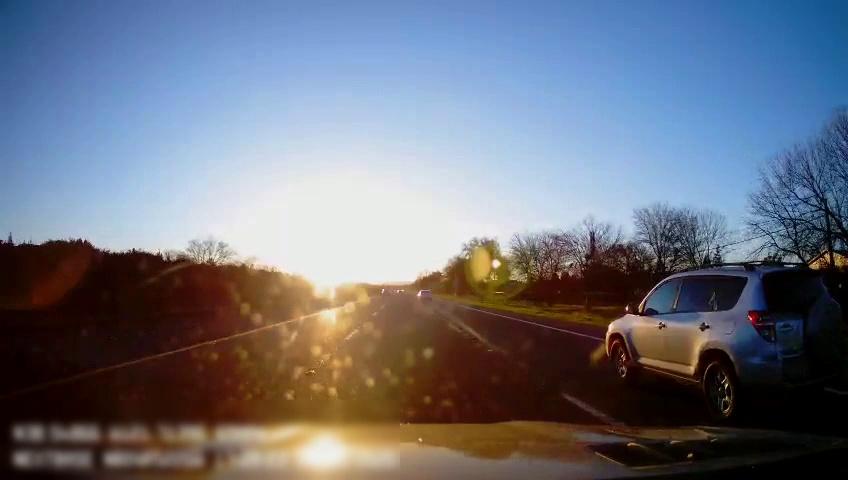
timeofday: Day
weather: Sunny
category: Drivable Space
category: Vehicles | SUV
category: Vehicles | Car
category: Lanes | Alternate Lane
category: Lanes | Current Lane
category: Lanes | Current Lane
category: Lanes | Alternate Lane